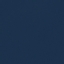
Label: SeaLake